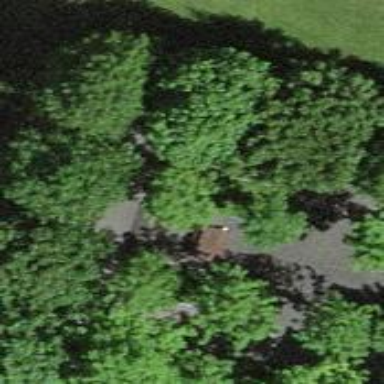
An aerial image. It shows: Picnic table located in leisure land area.